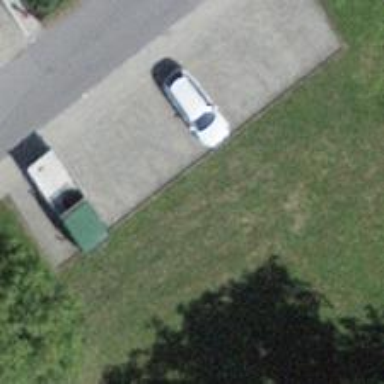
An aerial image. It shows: Street-side parking area.